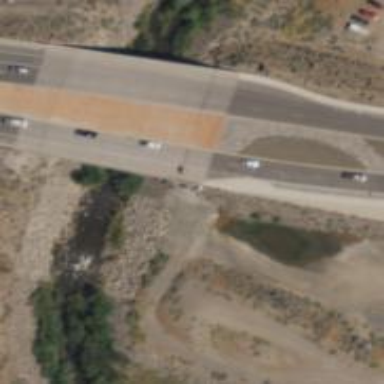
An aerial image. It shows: Bridge crossing over trunk highway with separate sidewalk. It is part of expressway.